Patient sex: M
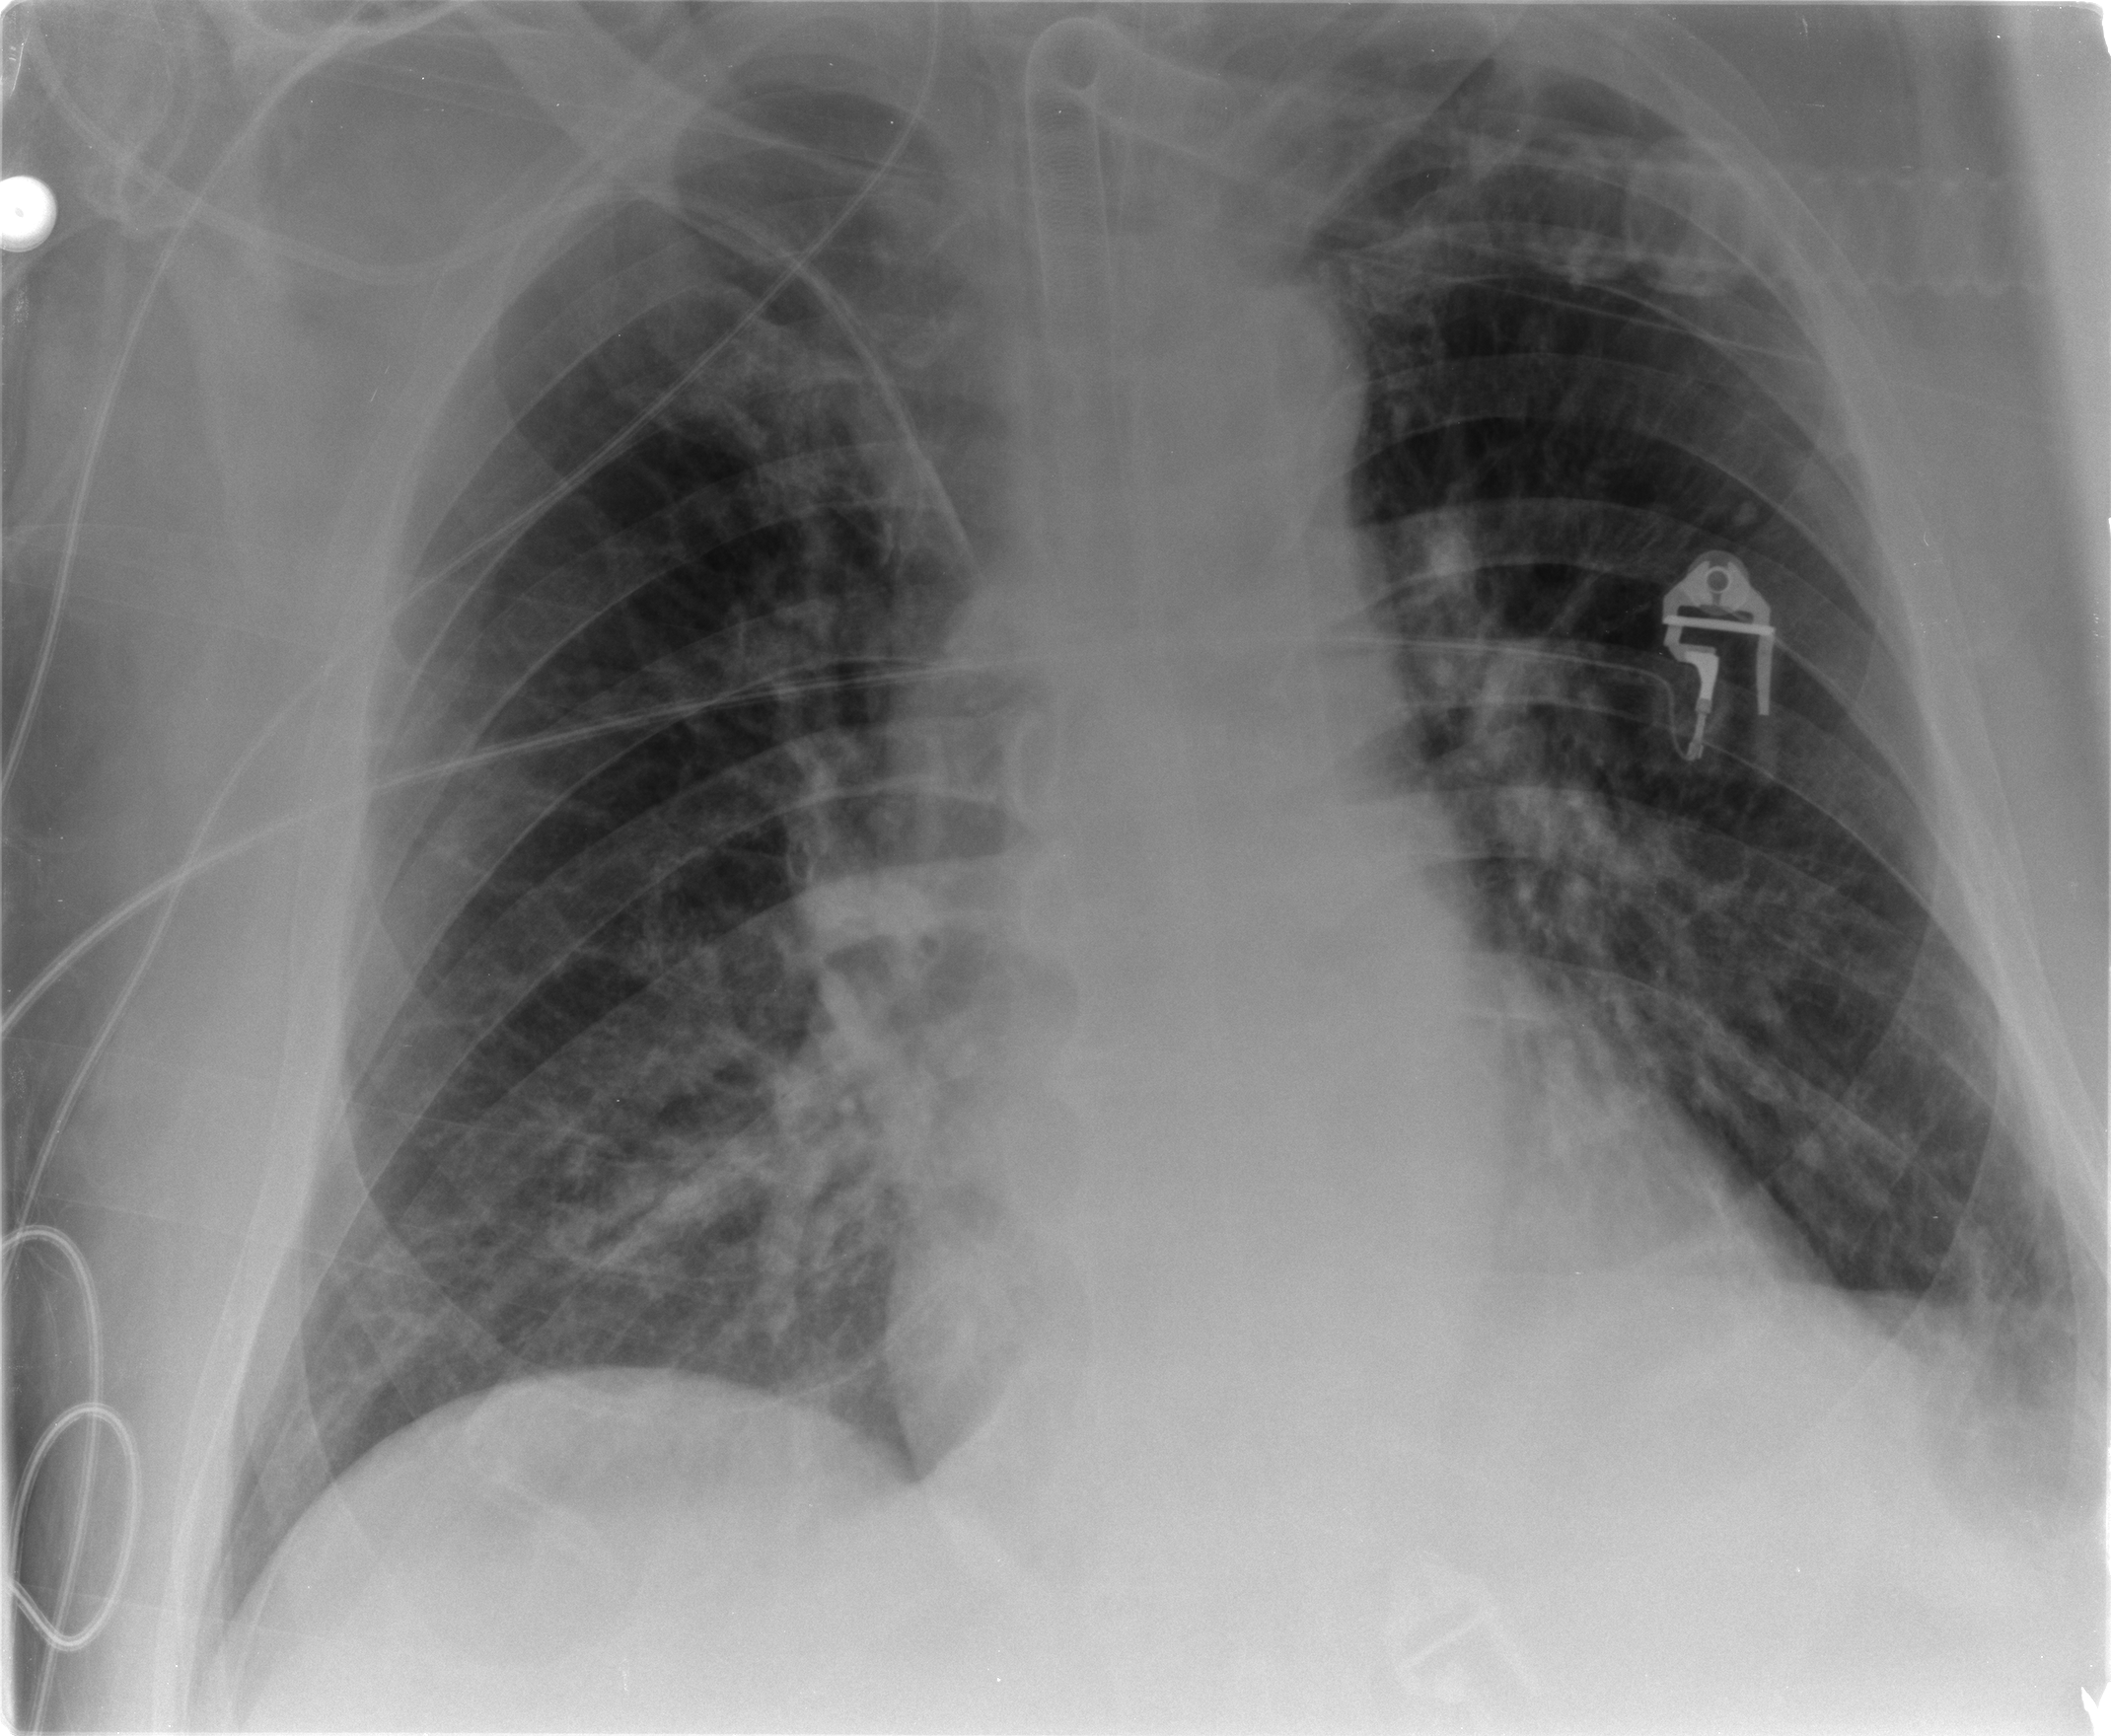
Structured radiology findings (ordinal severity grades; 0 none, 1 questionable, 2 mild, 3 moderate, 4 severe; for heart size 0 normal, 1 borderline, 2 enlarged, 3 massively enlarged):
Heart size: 0
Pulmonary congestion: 2
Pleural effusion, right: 0
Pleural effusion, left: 0
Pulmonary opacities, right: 1
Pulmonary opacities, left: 0
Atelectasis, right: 2
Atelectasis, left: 2